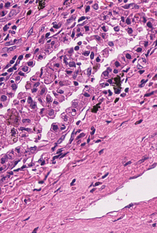
Tumor epithelial tissue: yes
Tumor-associated stroma tissue: yes
Normal tissue: no